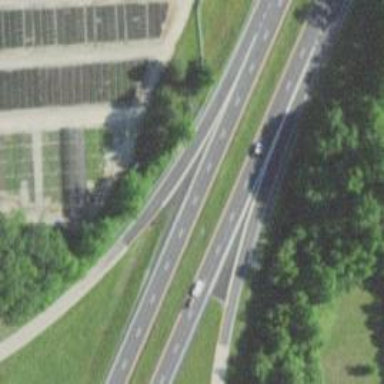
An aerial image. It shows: Trunk highway.